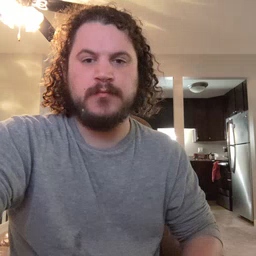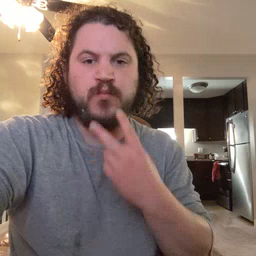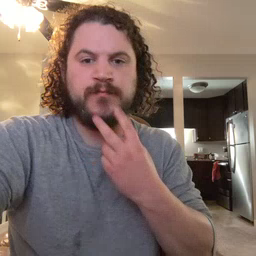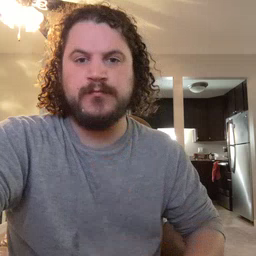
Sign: underwear